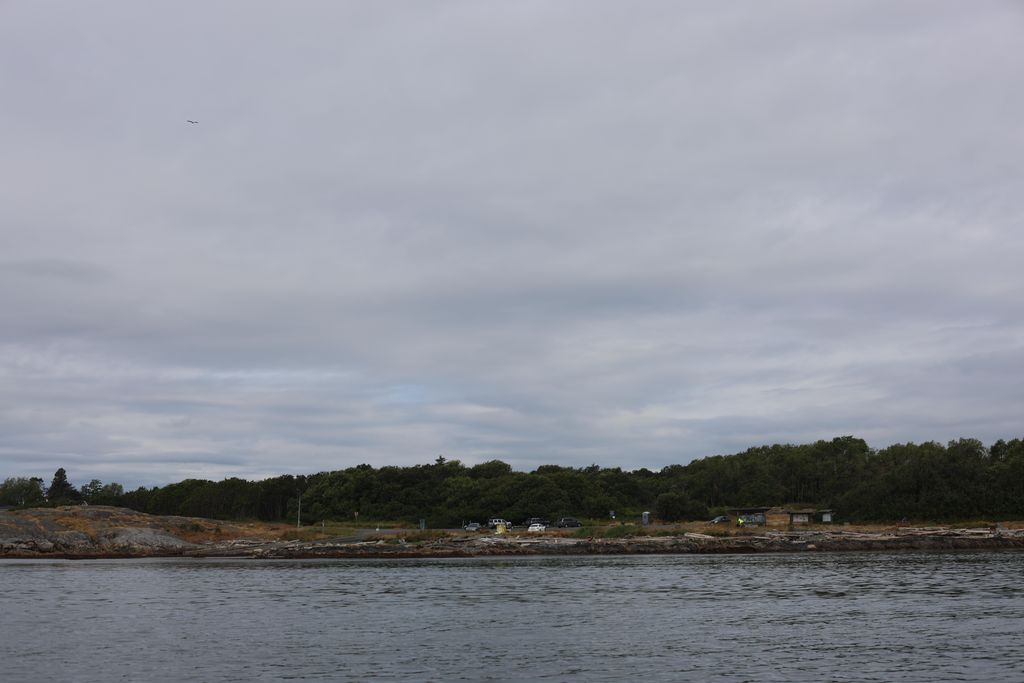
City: victoria